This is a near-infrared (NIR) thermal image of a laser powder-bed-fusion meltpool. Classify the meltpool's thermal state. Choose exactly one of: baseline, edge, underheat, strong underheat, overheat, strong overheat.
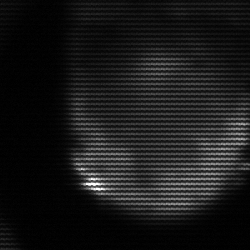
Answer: edge